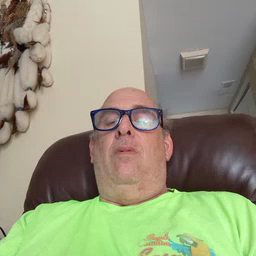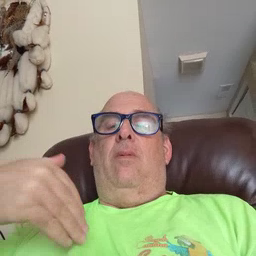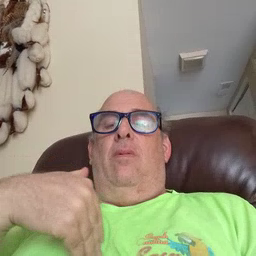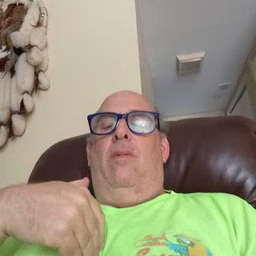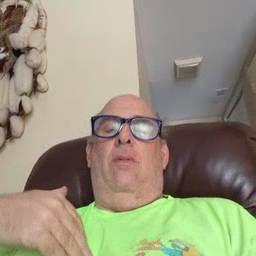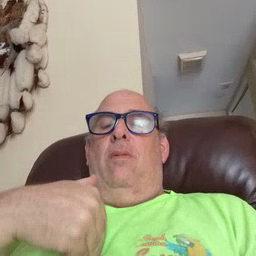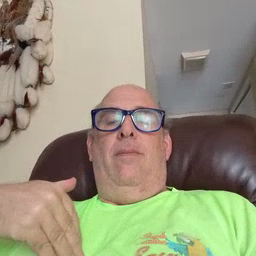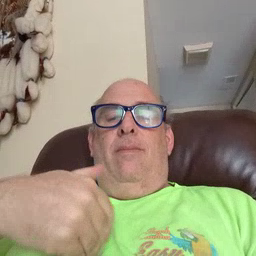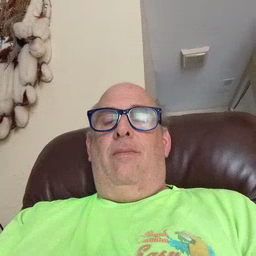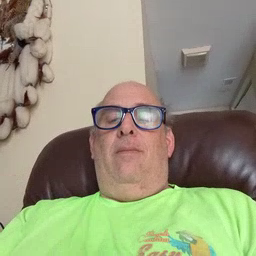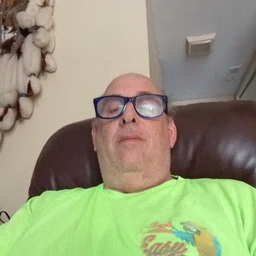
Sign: animal